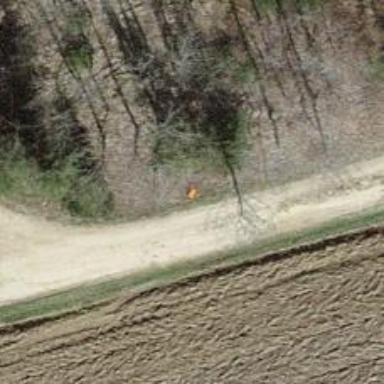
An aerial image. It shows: Aerial marker.